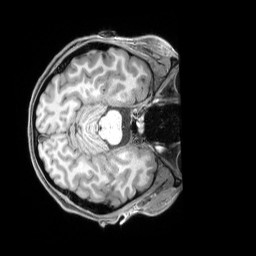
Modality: T1w
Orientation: axial
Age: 22
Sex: female
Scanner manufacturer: siemens
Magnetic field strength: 3 T
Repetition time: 2.3 s
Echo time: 0.00298 s